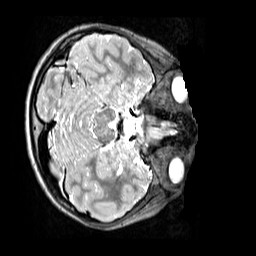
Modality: T2w
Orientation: axial
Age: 10
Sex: female
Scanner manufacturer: siemens
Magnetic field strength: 3 T
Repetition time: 3.2 s
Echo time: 0.408 s